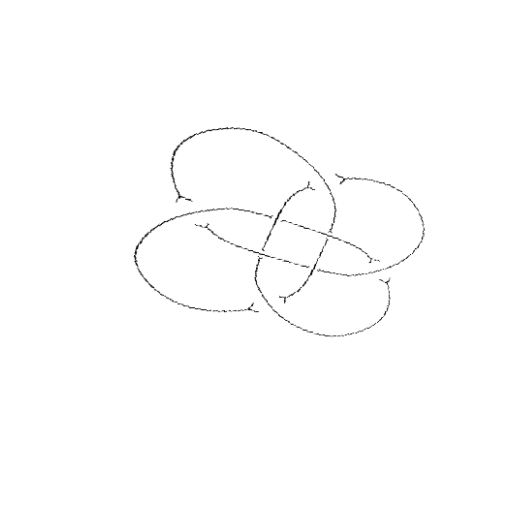
Crossing number: 8